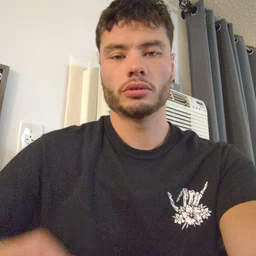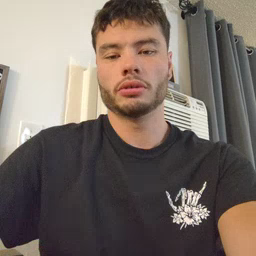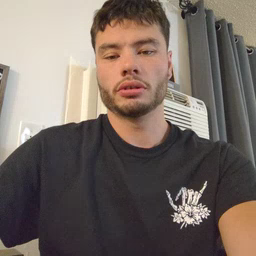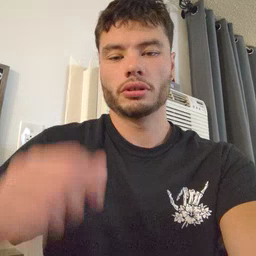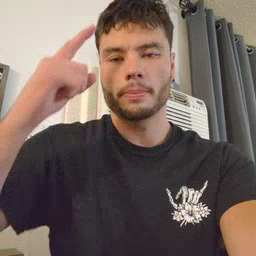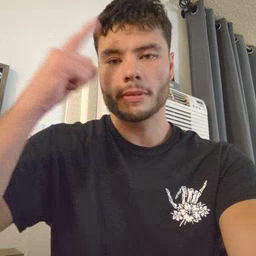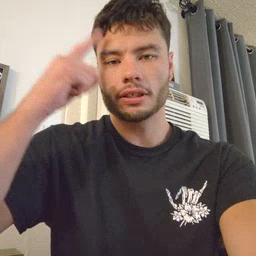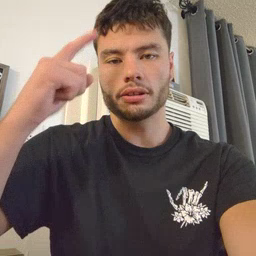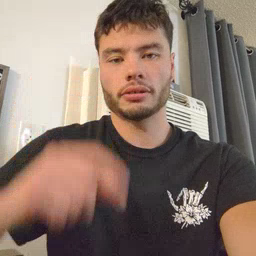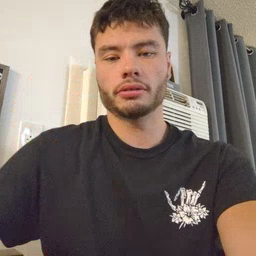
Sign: penny